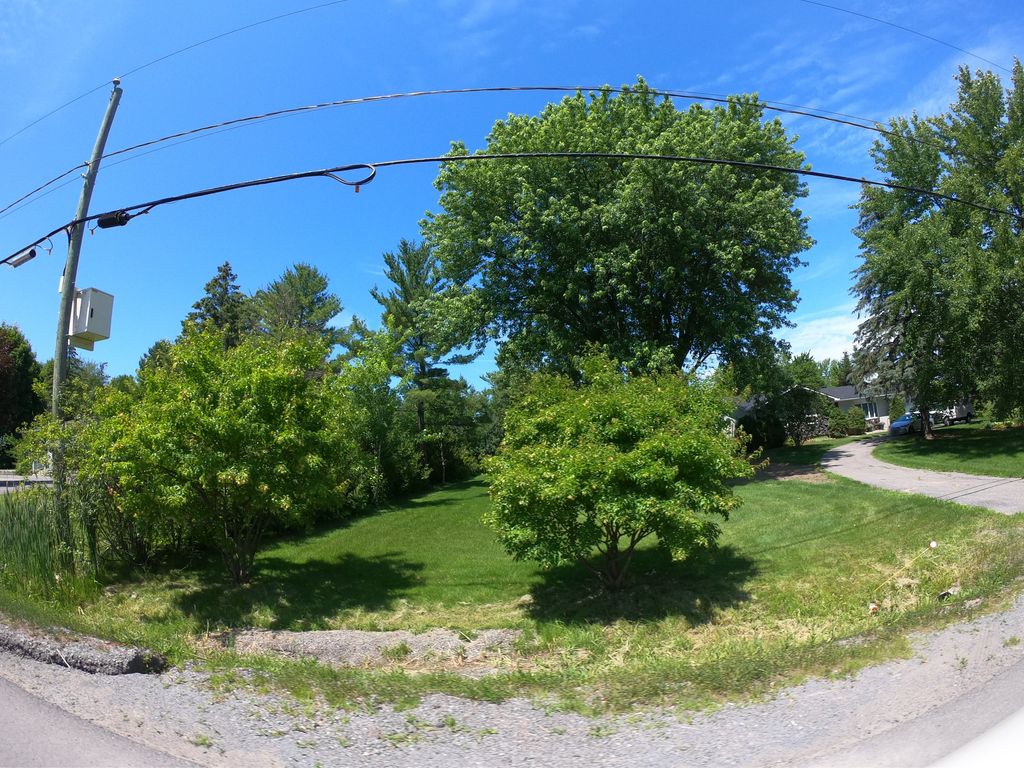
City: ottawa-gatineau